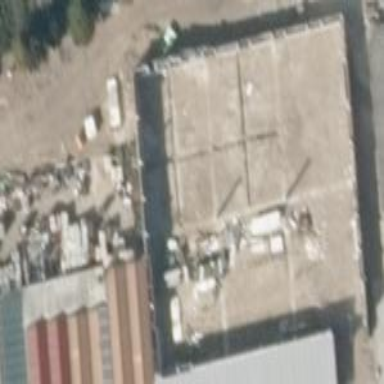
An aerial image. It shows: Building.